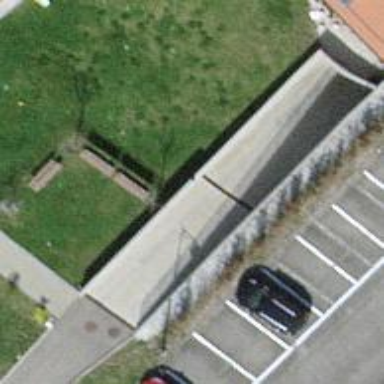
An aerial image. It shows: Bench for seating.